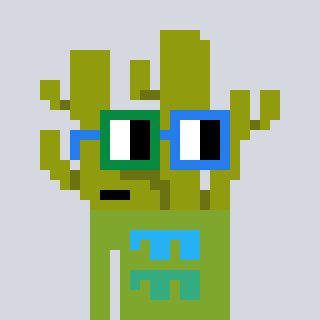
a pixel art character with square green and blue glasses, a cactus-shaped head and a slimegreen-colored body on a cool background